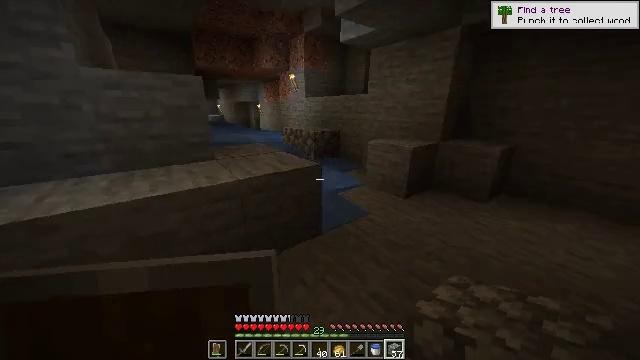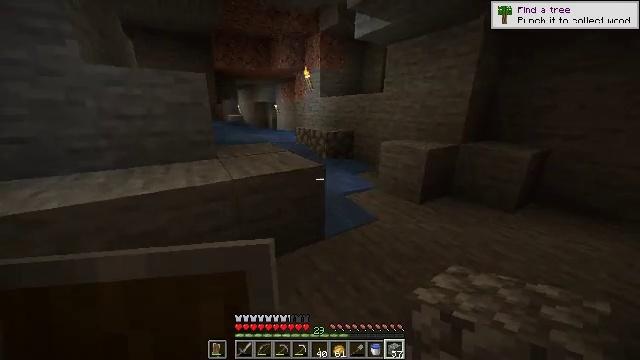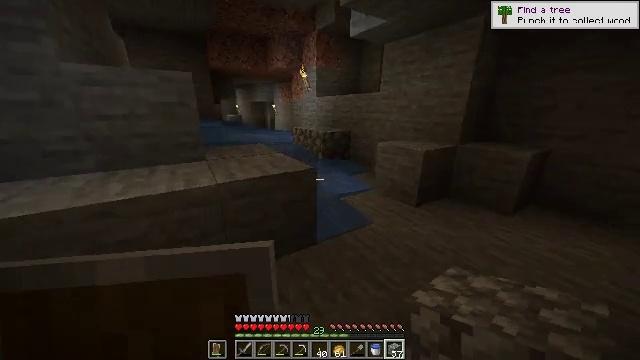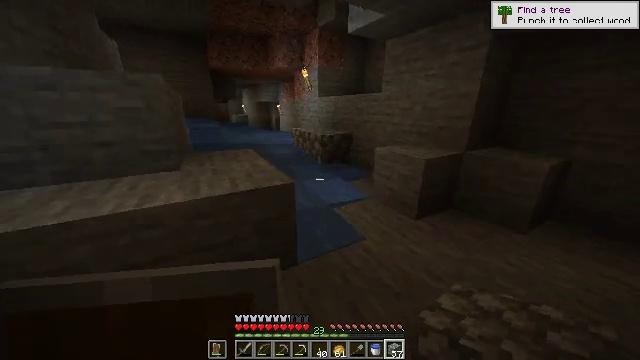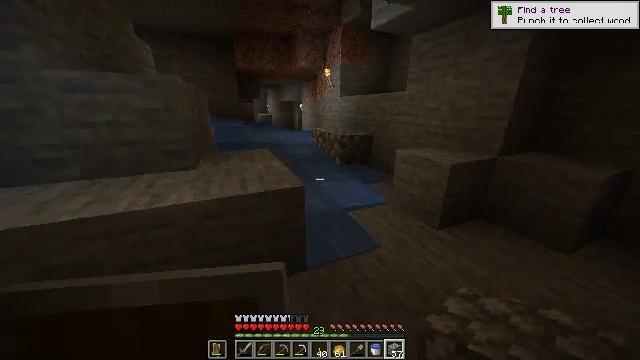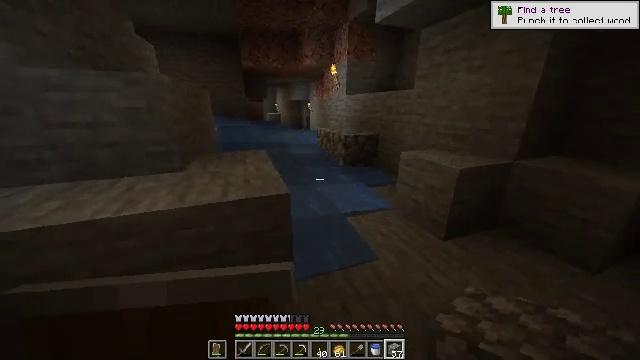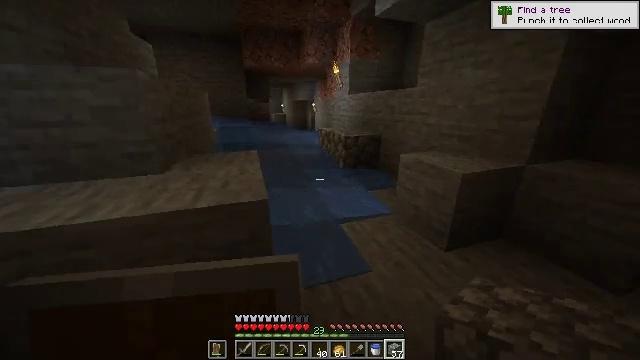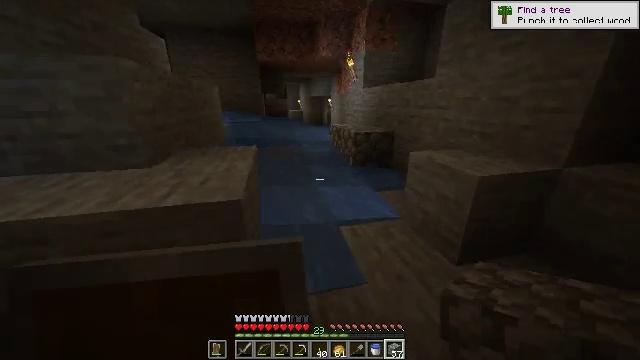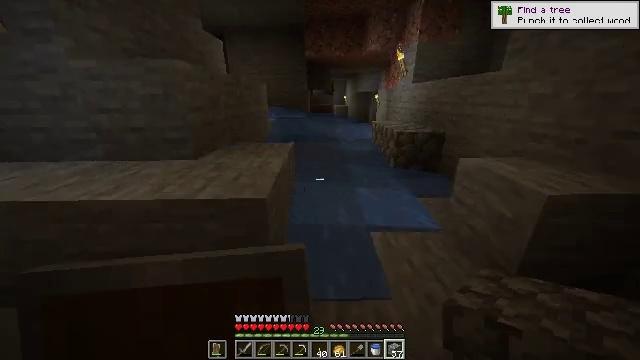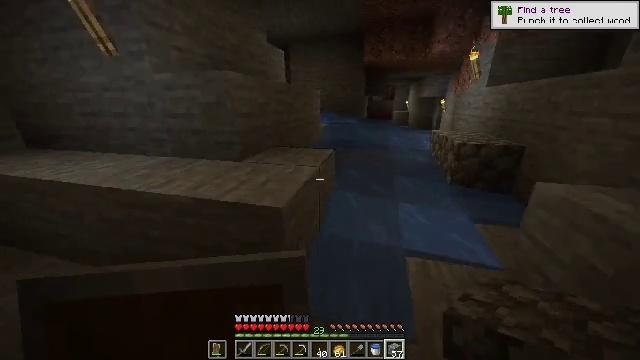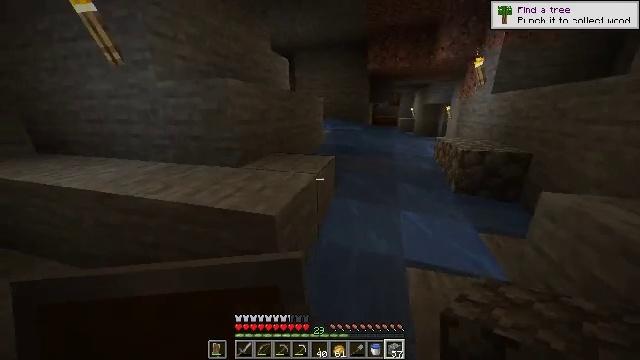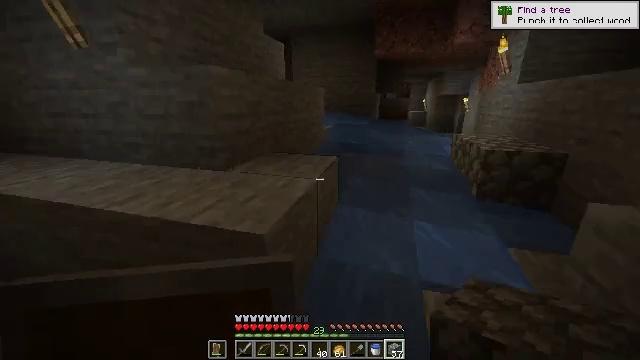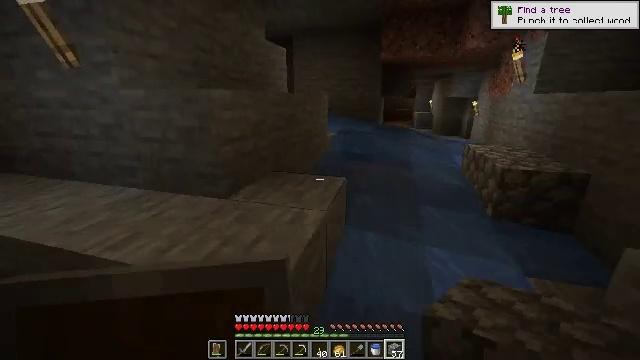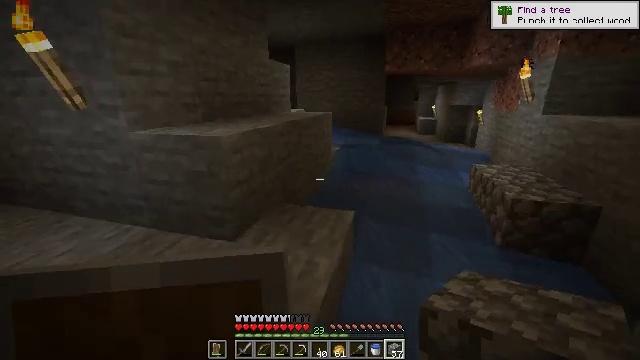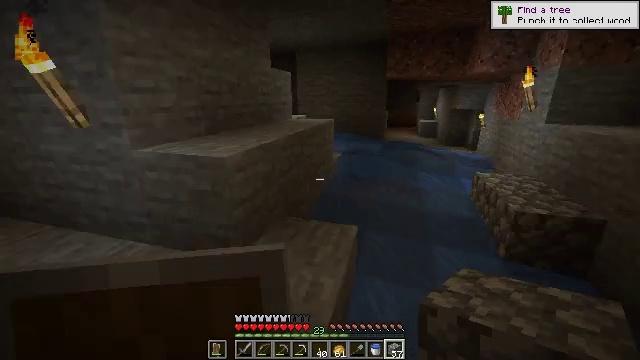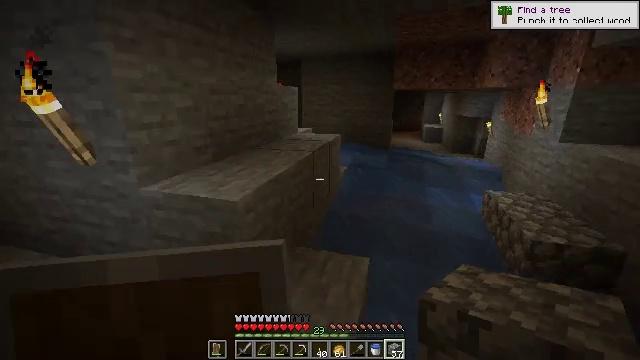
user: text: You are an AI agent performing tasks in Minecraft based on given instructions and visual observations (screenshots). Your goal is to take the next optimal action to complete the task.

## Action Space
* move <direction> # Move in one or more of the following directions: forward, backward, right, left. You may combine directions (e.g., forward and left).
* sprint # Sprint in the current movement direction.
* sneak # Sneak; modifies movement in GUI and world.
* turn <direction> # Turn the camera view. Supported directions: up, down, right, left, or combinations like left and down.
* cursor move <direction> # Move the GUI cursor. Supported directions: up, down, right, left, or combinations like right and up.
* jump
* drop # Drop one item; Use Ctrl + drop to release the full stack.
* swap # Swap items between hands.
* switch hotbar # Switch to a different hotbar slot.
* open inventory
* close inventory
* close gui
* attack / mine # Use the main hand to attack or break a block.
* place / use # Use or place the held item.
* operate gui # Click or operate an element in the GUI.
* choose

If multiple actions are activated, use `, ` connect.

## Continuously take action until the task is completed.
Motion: motion action
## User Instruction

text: Collect sugar cane near water sources.
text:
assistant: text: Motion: move forward and move right, turn left
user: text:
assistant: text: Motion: move forward and move right
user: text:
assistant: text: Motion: move forward and move right, turn left
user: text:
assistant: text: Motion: move forward and move right, turn left
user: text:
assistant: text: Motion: move forward and move right, turn left
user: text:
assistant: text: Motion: move forward and move right, turn left
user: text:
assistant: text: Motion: move forward and move right, turn left
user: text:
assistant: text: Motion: move forward and move right, turn left
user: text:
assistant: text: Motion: turn left and up
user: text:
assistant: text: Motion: move forward and move left, turn left and up
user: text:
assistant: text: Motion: move forward and move left
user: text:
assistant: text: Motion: move forward and move left, jump
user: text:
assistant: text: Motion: move forward and move left, jump
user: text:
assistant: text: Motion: move forward, jump
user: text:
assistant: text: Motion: move forward
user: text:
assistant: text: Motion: move forward, turn left
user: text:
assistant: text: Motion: move forward, turn left
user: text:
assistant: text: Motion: move forward and move left, turn left
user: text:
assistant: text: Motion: move forward and move left
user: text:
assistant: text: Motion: move forward and move left, turn right and down, jump
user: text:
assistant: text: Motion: move forward, turn right and down, jump
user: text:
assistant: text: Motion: move forward, turn right and down, jump
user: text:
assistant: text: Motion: move forward and move left, turn right
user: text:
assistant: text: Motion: move forward and move left, turn right and down
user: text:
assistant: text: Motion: move forward and move left, turn right and down
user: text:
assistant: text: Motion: move forward and move left, turn right and down
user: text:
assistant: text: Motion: move forward and move left, turn right and down
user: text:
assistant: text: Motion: move left, turn right
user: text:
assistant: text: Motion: move left, turn right
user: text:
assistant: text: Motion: move left, turn right and down